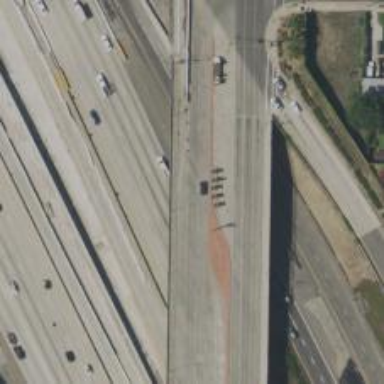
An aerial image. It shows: Primary highway crossing over bridge.